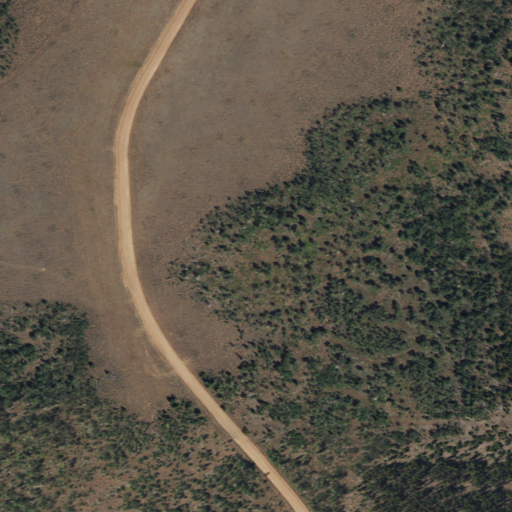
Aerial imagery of mountain in Wyoming named Table Mountain containing shrub, evergreen forest, mixed forest, low intensity development, and deciduous forest